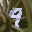
Label: 9